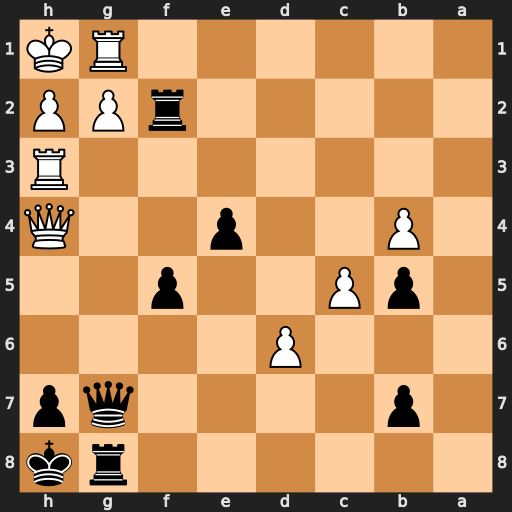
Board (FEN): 6rk/1p4qp/3P4/1pP2p2/1P2p2Q/7R/5rPP/6RK
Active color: b
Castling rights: -
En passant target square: -
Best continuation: Qxg2+ Rxg2 Rf1+ Rg1 Rfxg1#